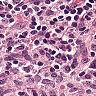
Metastatic tissue present: no